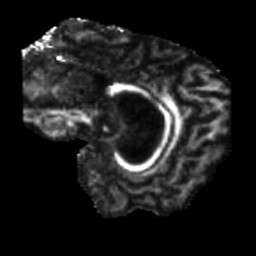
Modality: FA
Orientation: sagittal
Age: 31
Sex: female
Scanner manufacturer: siemens
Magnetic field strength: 3 T
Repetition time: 5.25 s
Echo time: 0.08 s